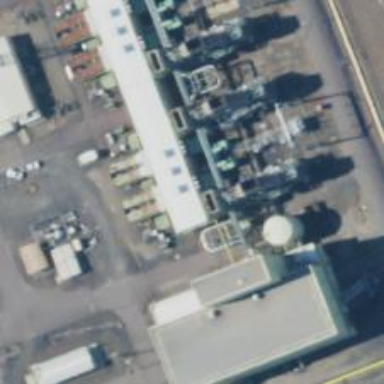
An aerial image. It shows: Gas turbine generator is in use.